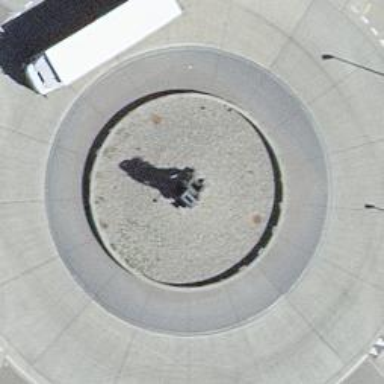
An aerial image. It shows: Primary highway with concrete surface leading to roundabout.